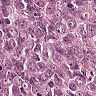
Metastatic tissue present: yes